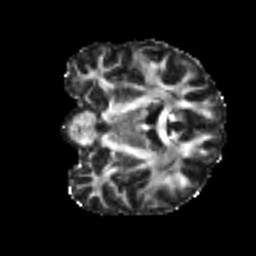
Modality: FA
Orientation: coronal
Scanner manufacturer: siemens
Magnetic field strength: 3 T
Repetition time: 4 s
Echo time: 0.0594 s